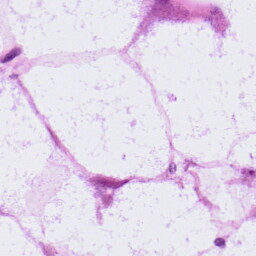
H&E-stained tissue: LymphNode